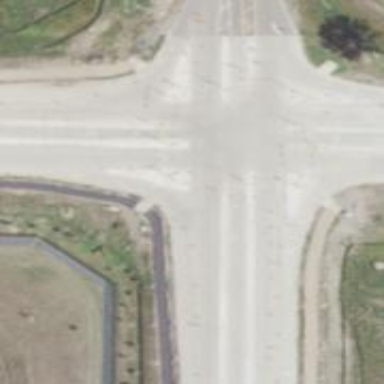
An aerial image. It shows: Crossing on path.